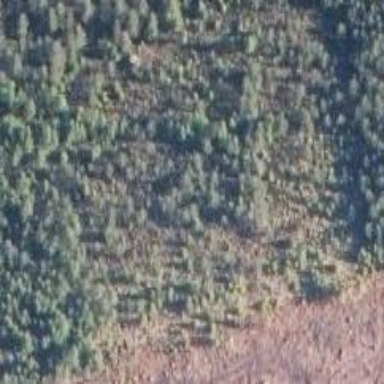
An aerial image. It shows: Patch of scrub vegetation.